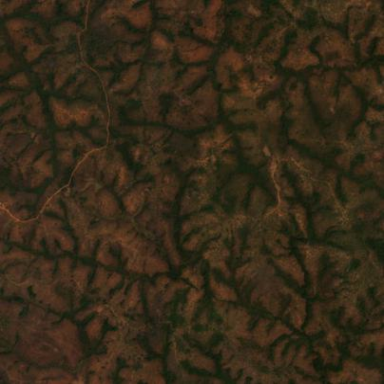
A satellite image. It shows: Forest area.